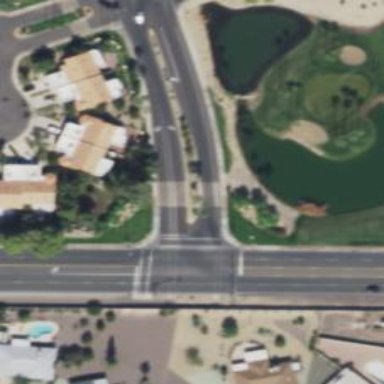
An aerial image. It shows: Solid stop line on the road marking.